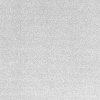
Atmospheric dust classification: dusty